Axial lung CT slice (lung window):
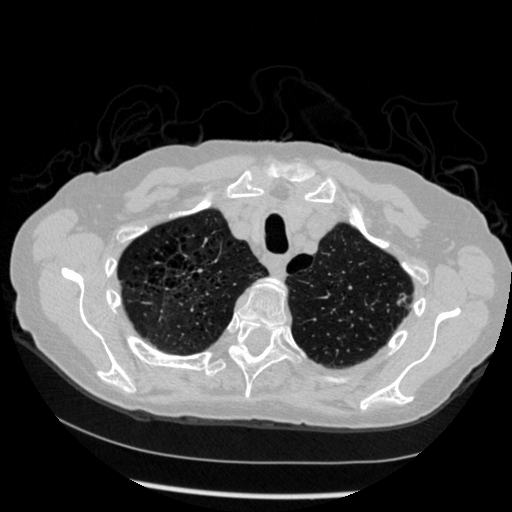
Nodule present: yes
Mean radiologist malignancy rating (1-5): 3